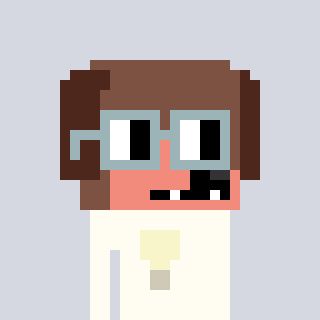
a pixel art character with square dark gray glasses, a dog-shaped head and a grayscale-colored body on a cool background